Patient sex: M
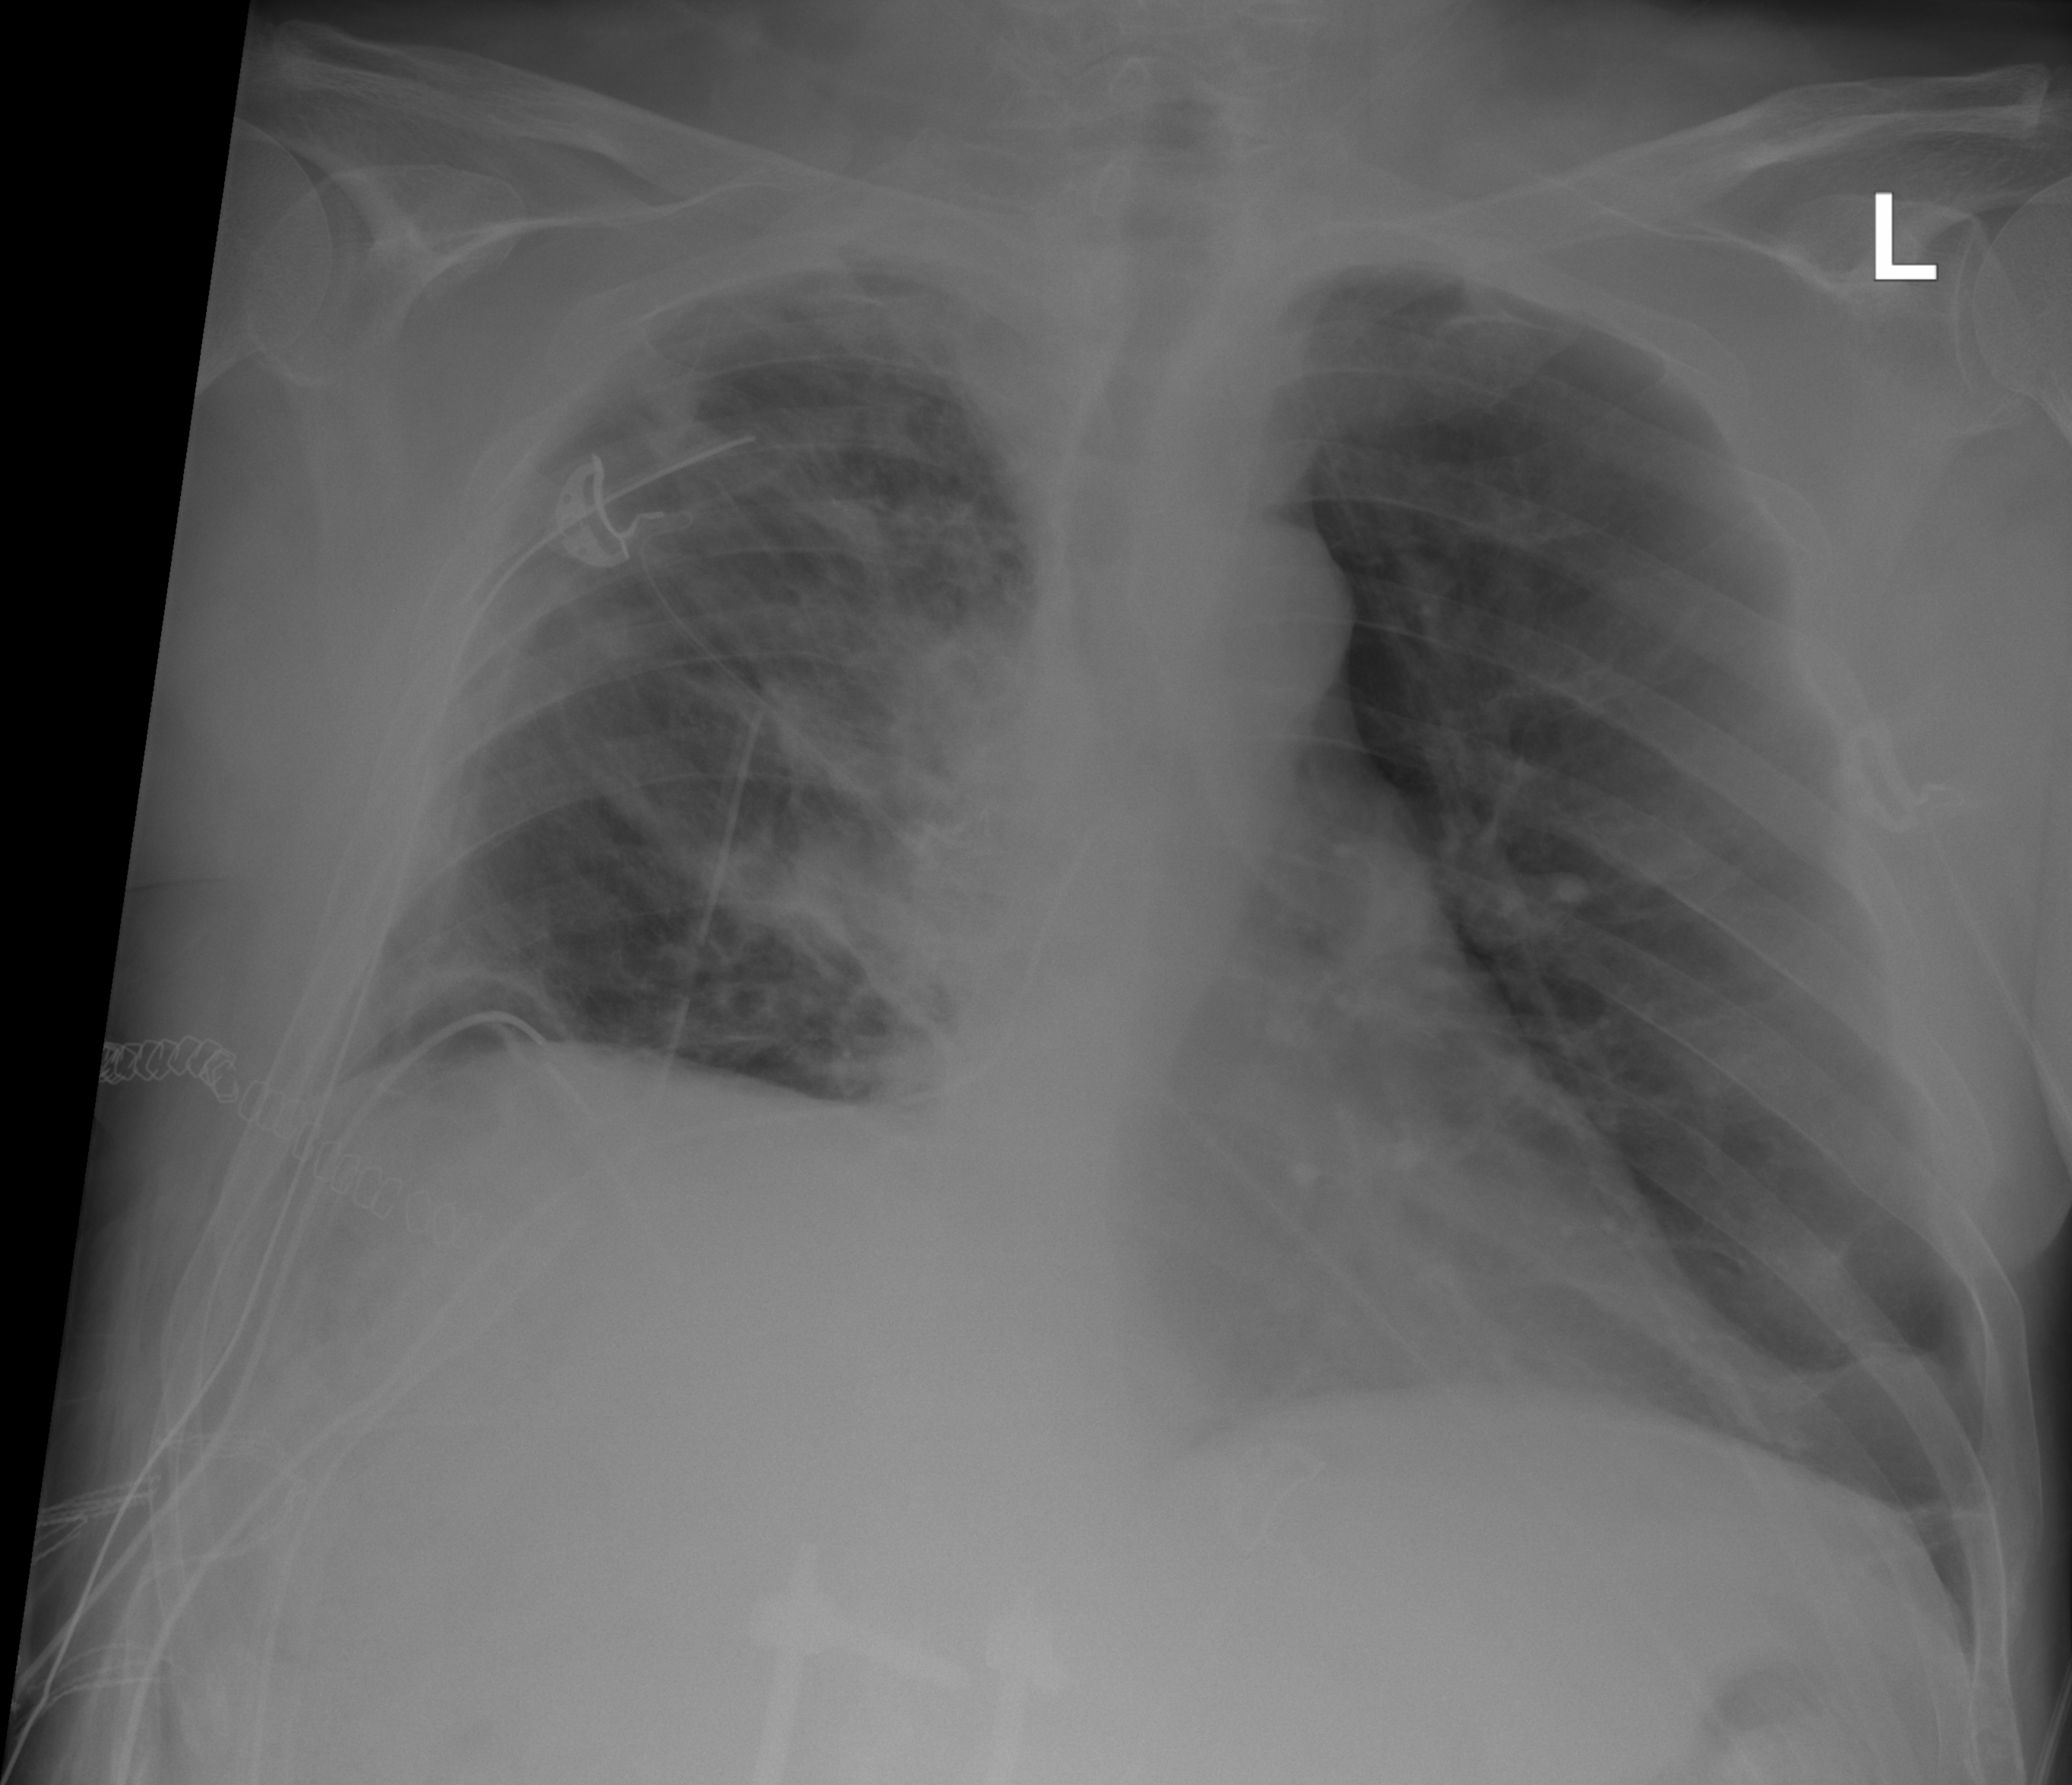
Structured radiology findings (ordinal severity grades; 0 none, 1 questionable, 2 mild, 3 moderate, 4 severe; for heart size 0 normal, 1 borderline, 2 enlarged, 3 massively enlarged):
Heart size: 0
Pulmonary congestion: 2
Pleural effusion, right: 0
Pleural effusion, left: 0
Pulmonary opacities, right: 2
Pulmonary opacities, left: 0
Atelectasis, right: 2
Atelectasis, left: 0